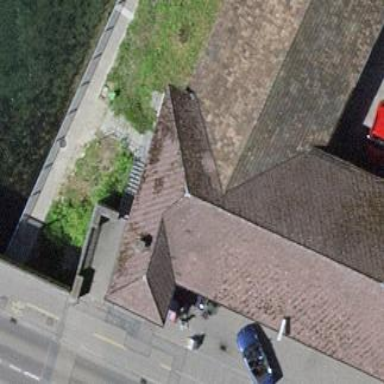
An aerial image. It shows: Building with hipped roof.